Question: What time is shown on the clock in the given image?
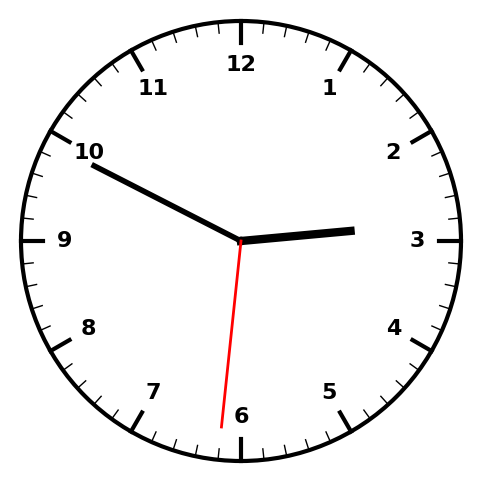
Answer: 02:49:31